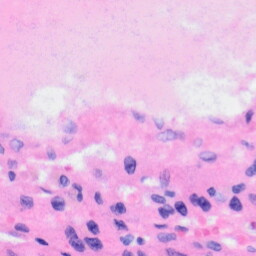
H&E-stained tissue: Liver